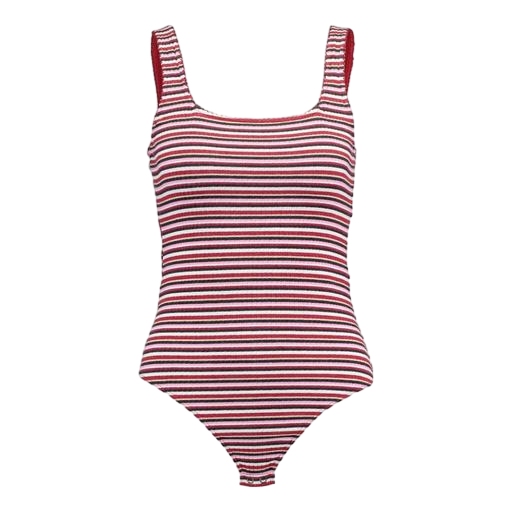
striped tank top, rib stripe tank, multicolor shaping tank, white background